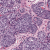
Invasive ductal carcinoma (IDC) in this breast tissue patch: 0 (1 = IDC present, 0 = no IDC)